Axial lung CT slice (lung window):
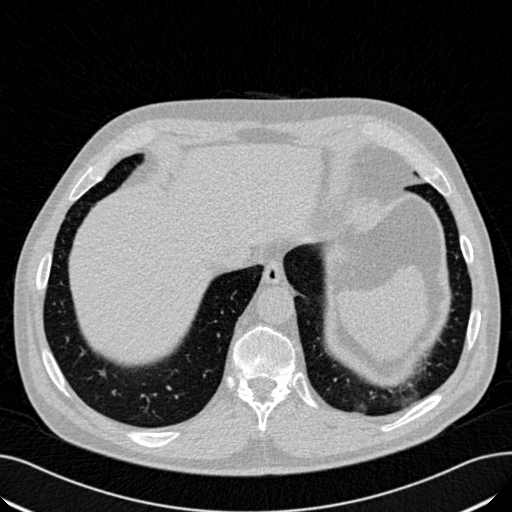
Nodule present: no